Question: I am beginner learning Angularjs .Please help me with examples for following
script added
javascript -
'''
var app = angular.module('myapp', []);
app.controller('MyCtrl1', ['$scope', 'UserFactory', function ($scope, UserFactory) {
UserFactory.get({}, function (userFactory) {
$scope.time = userFactory.time;
})
}]);
var service = angular.module('apiService', ['ngResource']);
service.factory('UserFactory', function ($resource) {
return $resource('http://time.jsontest.com', {}, {
query: {
method: 'GET',
params: {},
isArray: true
}
})
});
'''
.html file
'''
<body ng-app="myapp">
<divng-controller="MyCtrl1" >
<p>
Result from RESTful service is: {{ time }}
</p>
</div>
</body>
'''
above snippet gives the out put as
Result from RESTful service is : {{time}}
and not the value i am expecting
..Reference : <URL>
I want to write CRUD methods (GET/POST/PUT/DELETE) and I have started with GET.
Thanks
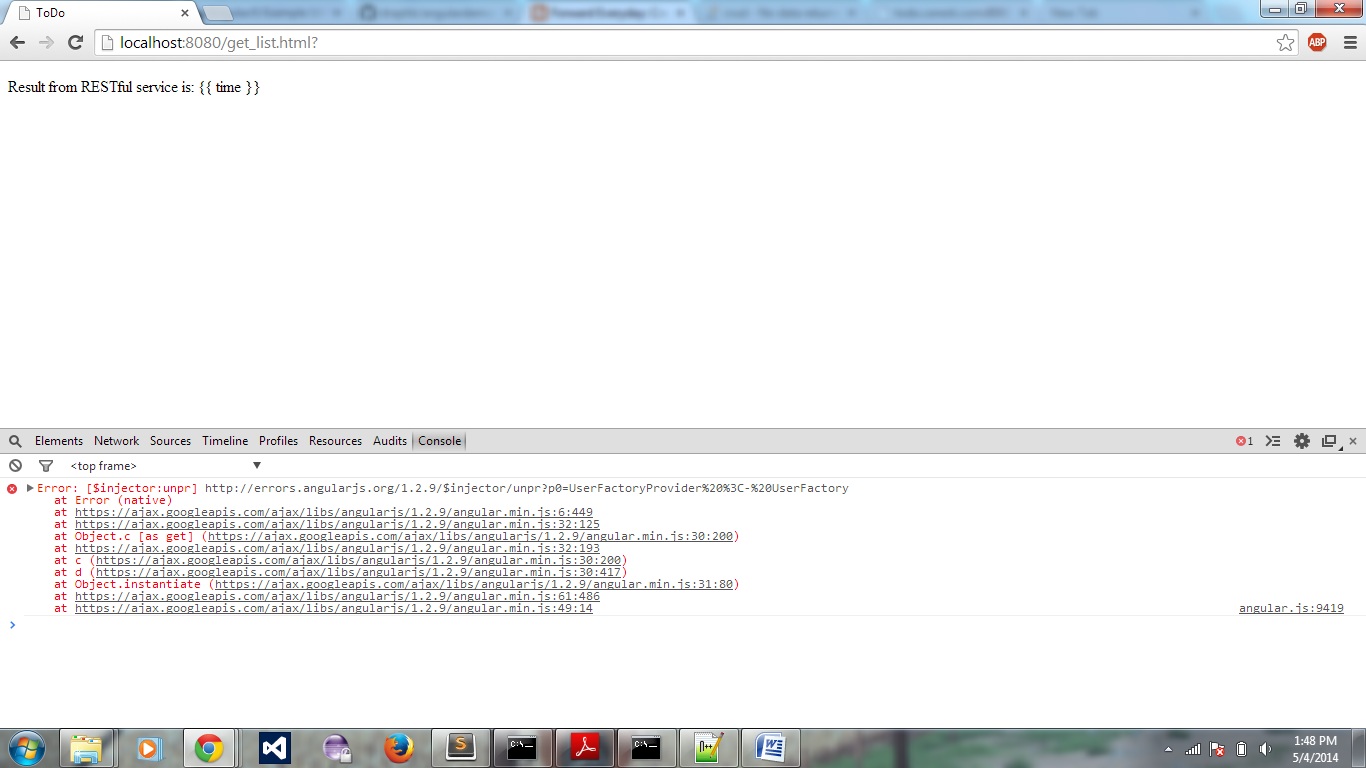
Answer: You need to make sure that your main app module injects your service. In your plnkr you have:
'''
var app = angular.module('myapp', []);
'''
where you should really have:
'''
var app = angular.module('myapp', ['apiService']);
'''
This ensures that the service module is injected into your app module, and you can use the UserFactory that you define in that module. For this simple case you could have also simply defined the UserFactory factory on the 'myapp' module as well